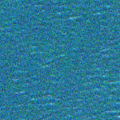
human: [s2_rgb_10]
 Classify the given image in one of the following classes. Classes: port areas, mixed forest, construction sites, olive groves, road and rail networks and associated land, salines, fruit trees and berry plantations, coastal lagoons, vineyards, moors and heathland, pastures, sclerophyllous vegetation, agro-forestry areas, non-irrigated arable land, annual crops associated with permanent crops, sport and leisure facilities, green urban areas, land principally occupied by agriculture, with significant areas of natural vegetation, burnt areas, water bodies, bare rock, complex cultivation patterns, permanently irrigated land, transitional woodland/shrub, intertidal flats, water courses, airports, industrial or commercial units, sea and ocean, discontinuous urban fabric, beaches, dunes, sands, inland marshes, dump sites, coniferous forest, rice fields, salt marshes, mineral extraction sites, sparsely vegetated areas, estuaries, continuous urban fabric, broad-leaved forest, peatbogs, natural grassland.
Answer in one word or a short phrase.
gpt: sea and ocean